Question: I have a model with some properties being of type Nullable.
'''
public Nullable<bool> Continuing { get; set; }
public Nullable<bool> Incomplete { get; set; }
//..etc other properties omitted for brevity
'''
I have successfully bound this in a form with 3 radio buttons but when I submit the form, 'ModelState.IsValid' returns false.
The controller:
'''
[HttpPost]
public ActionResult CreateSub(MyModel model)
{
var errors = ModelState
.Where(x => x.Value.Errors.Count > 0)
.Select(x => new { x.Key, x.Value.Errors })
.ToArray();
'''
I had a look at the errors and it is saying that the value ''null'' is not allowed for the properties of type 'Nullable<bool>' - I don't seem to understand why.
the error:

EDIT:
This is how I am binding the properties to the radios:
'''
<div class="btn-group" data-toggle="buttons">
@Html.RadioButtonFor(x => x.Continuing, true, new {@class = "Continuing-true", style="visibility: hidden; margin-left:-13px"})
<label class="btn-cohort btn btn-sm btn-default @if(Model.Continuing.HasValue && Model.Continuing.Value) { <text>btn-custom-green active</text> } " data-value="true">
<input type="radio" name="options" value="true" />
T
</label>
@if(!Model.Continuing.HasValue) {
@Html.RadioButtonFor(x => x.Continuing, "null", new {@checked = "checked", @class = "Continuing-null", style="visibility: hidden; margin-left:-13px"})
} else {
@Html.RadioButtonFor(x => x.Continuing, "null", new {@class = "Continuing-null", style="visibility: hidden; margin-left:-13px"})
}
<label class="btn-cohort btn btn-sm btn-default btn-n @if(!Model.Continuing.HasValue) { <text>active</text> } " data-value="null">
<input type="radio" name="options" value="null"/>
N
</label>
@Html.RadioButtonFor(x => x.Continuing, false, new {@class = "Continuing-false", style="visibility: hidden; margin-left:-13px"})
<label class="btn-cohort btn btn-sm btn-default @if(Model.Continuing.HasValue && !Model.Continuing.Value) { <text>btn-custom-red active</text> } " data-value="false">
<input type="radio" name="options" value="false" />
F
</label>
</div>
'''
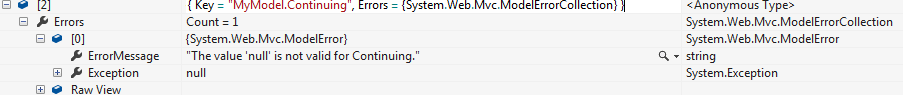
Answer: Change your Html helper usage to
'''
@Html.RadioButtonFor(x => x.Continuing, "", ...)
'''
and the manual html to
'''
<input ... value="" />
'''
so they posts back and empty string as opposed to a 'string' with the value '"null"' which the 'ValueProviders' cannot convert to 'null'